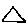
Label: triangle